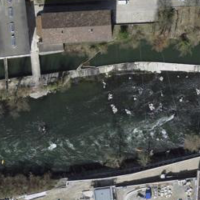
EUNIS habitat code: 15
Species observed at this site:
Corvus frugilegus
Phylloscopus collybita
Cinclus cinclus
Motacilla cinerea
Picus viridis